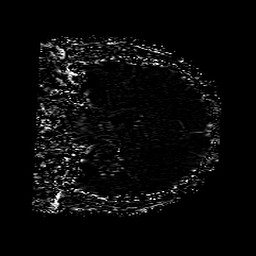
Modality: SWI
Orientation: coronal
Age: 67
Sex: female
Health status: ill
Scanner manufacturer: philips
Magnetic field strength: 3 T
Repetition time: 0.031 s